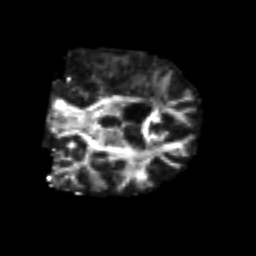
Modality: FA
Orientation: coronal
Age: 51
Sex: male
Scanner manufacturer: siemens
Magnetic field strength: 3 T
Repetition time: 4.999 s
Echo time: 0.07946 s